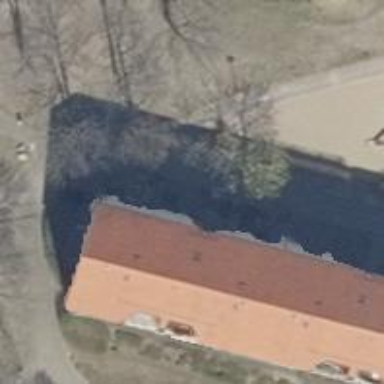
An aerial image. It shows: Gabled roof on building that houses apartments.